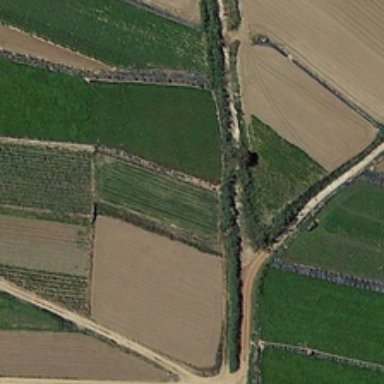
Many pieces of green and yellow farmlands are together .